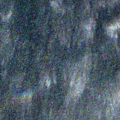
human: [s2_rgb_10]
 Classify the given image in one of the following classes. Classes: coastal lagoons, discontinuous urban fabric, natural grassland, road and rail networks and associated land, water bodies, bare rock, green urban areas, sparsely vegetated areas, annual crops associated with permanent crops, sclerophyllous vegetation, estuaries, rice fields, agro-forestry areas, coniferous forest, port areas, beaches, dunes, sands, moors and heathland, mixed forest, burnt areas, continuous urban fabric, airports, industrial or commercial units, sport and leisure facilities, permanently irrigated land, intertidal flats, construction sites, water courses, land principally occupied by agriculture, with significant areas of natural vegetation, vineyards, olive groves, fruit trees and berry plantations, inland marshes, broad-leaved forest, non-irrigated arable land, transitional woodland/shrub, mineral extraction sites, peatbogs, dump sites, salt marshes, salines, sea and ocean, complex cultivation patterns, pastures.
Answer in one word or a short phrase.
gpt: water bodies